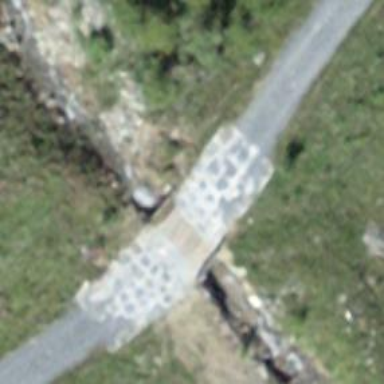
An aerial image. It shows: Bridge over compacted grade1 track.